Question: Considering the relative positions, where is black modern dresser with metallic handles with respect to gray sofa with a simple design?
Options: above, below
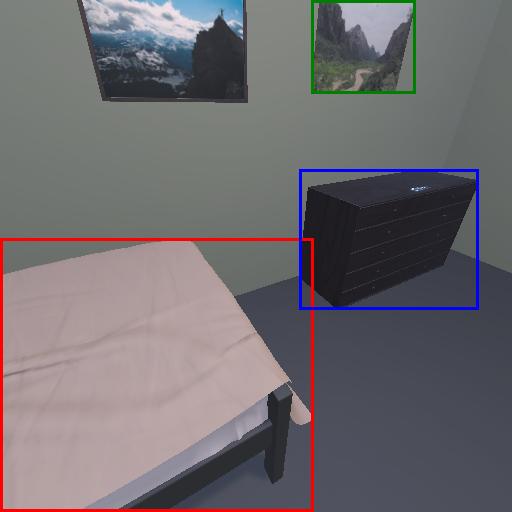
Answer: above